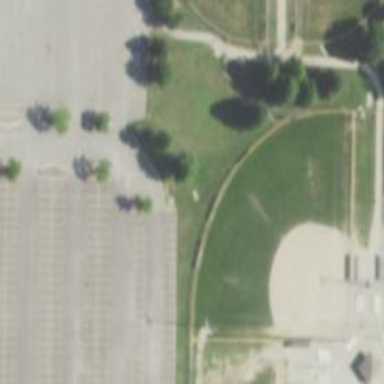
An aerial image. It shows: Softball pitch for baseball.